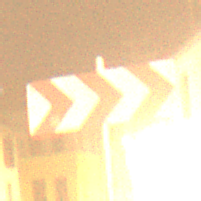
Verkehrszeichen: RichtungstafelnInKurvenGrossLinks
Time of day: Night
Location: Outdoor (Urban)
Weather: Clear
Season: NotSpecified
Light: Artificial